Interaction volume radius: 5 \u00c5
Interaction volume height: 30 \u00c5
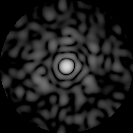
Disorder parameter: 0.8091